Question: I have been exploring some way in VIM to automatically append closing characters to a line of code. In my case it is CSS. I came across this tip <URL> and tweaked the code it tells me to add to my '.vimrc' like so
'''
inoremap { {}<Left>
inoremap {<CR> {<CR>}<Esc>O
inoremap {{ {
inoremap {} {}
'''
so when I write
'''
body
'''
and then press { and ENTER in rapid succession what results is
'''
body {
}
'''
Note that the cursor will be indented and on the 2nd line so I will be ready to write code in that block.
Also I should mention that I also added the following to my '.vimrc'
'''
inoremap :: :;<Left>
'''
so that when I type : and : in rapid succession I will get ':;' with the cursor located in between the ':' and ';'. This exactly where I want to be so I can start writing code right away.
I got that working fine but I quickly realized that the auto complete plug in that I installed (AutoComplPop VIM plug-in <URL> conflicts with the above '.vimrc' tweak.
So for example, if I start to write 'color' I get the drop auto completion drop down menu of all options. The problem is that the option for 'color' is actually 'color:'.

You see it has a colon already added to it so when I select it, the colon is already there and then I have to manually add the closing ';' character. This basically defeats the whole purpose of adding the auto appending closing character code to my '.vimrc' since in this case, it does not auto append the closing semicolon.
CSS auto completion options for VIM and came across AutoComplPop here <URL>
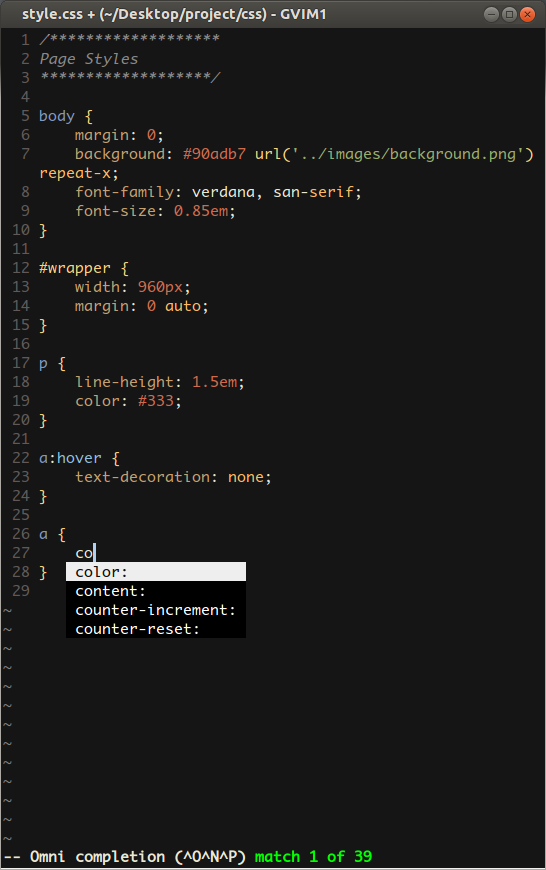
Answer: Assuming you are on a UNIX-like system...
1. Copy /usr/share/vim/vim7x/autoload/csscomplete.vim
to ~/.vim/autoload/csscomplete.vim
2. Find the loop that generates the list of properties, for me it's at line 92.
3. Remove the colon from the second parameter of the two add(). These lines: call add(res, m . ':')
call add(res2, m . ':')
become: call add(res, m)
call add(res2, m)
4. Save the file.
---
Also there are <URL>.
And the issue is not related to ACP at all.